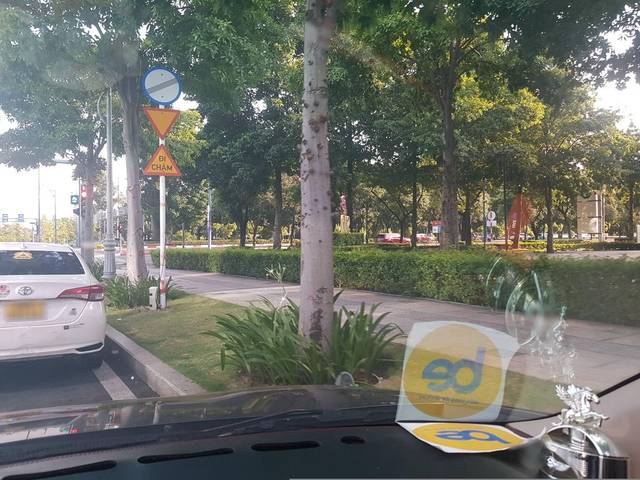
Region: Vietnam
Coordinates: 10.773, 106.723